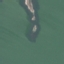
Label: SeaLake